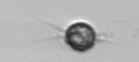
Label: Acanthoica_quattrospina